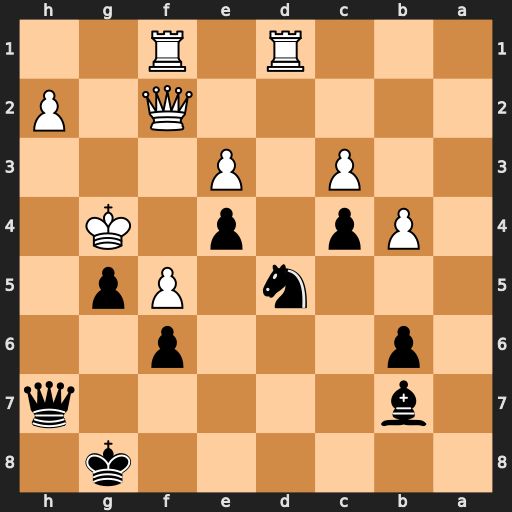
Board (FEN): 6k1/1b5q/1p3p2/3n1Pp1/1Pp1p1K1/2P1P3/5Q1P/3R1R2
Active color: b
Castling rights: -
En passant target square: -
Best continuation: Nxe3+ Qxe3 Qh4#